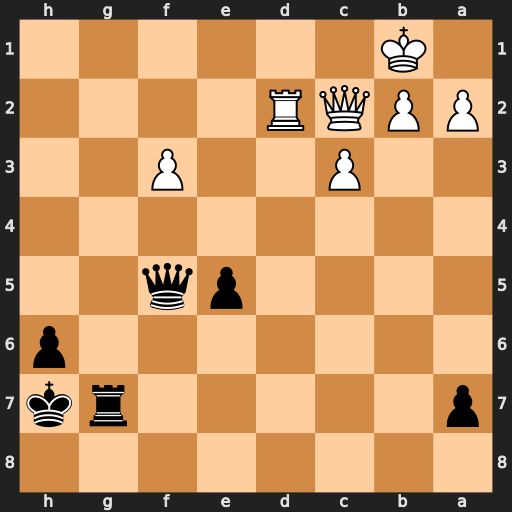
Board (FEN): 8/p5rk/7p/4pq2/8/2P2P2/PPQR4/1K6
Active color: b
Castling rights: -
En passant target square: -
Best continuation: Rg1+ Rd1 Rxd1#